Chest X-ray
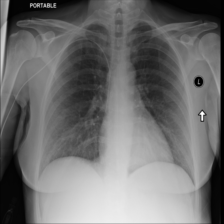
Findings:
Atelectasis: negative
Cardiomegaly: negative
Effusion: negative
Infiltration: negative
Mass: negative
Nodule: negative
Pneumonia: negative
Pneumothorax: negative
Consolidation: negative
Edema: negative
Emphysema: negative
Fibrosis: negative
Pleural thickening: negative
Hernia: negative